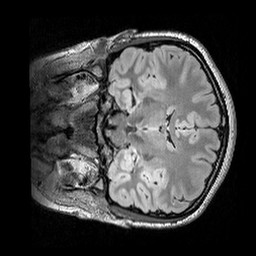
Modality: FLAIR
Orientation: coronal
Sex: female
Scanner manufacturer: siemens
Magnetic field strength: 3 T
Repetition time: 5 s
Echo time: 0.395 s